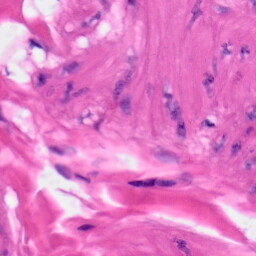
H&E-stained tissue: Skin